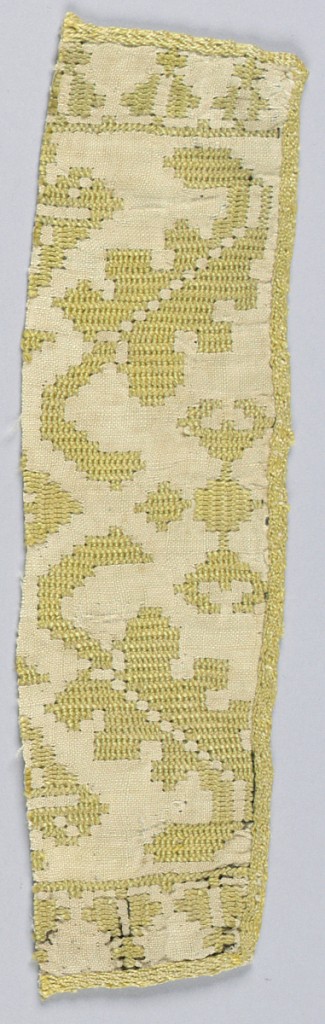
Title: Fragment
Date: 16th century
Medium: silk on linen Technique: embroidered on plain weave
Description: Band fragment with a design of geometric leaves in yellow silk on a linen foundation.